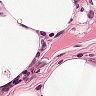
Metastatic tissue present: no